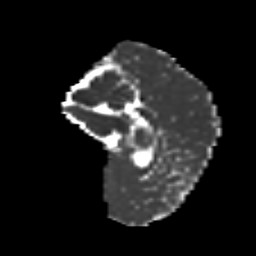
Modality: MD
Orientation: sagittal
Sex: male
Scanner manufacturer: siemens
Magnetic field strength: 3 T
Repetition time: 5 s
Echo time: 0.071 s